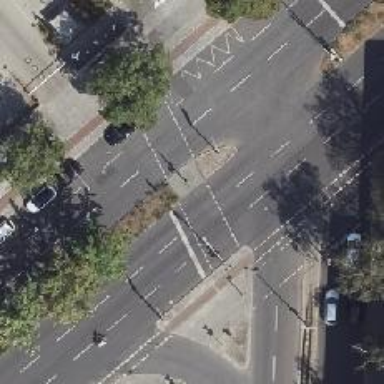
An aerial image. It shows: Traffic island located on footway.